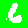
Digit: 6